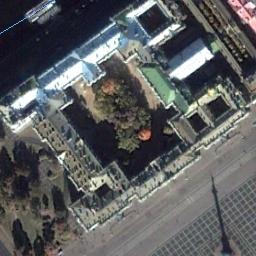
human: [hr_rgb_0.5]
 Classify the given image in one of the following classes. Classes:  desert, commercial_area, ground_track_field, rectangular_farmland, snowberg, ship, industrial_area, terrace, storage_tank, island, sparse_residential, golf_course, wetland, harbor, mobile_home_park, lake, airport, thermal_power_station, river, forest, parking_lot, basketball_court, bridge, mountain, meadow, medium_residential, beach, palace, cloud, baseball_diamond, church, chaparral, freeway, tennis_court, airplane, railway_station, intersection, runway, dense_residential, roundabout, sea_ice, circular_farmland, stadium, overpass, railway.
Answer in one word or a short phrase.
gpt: palace